Chest X-ray:
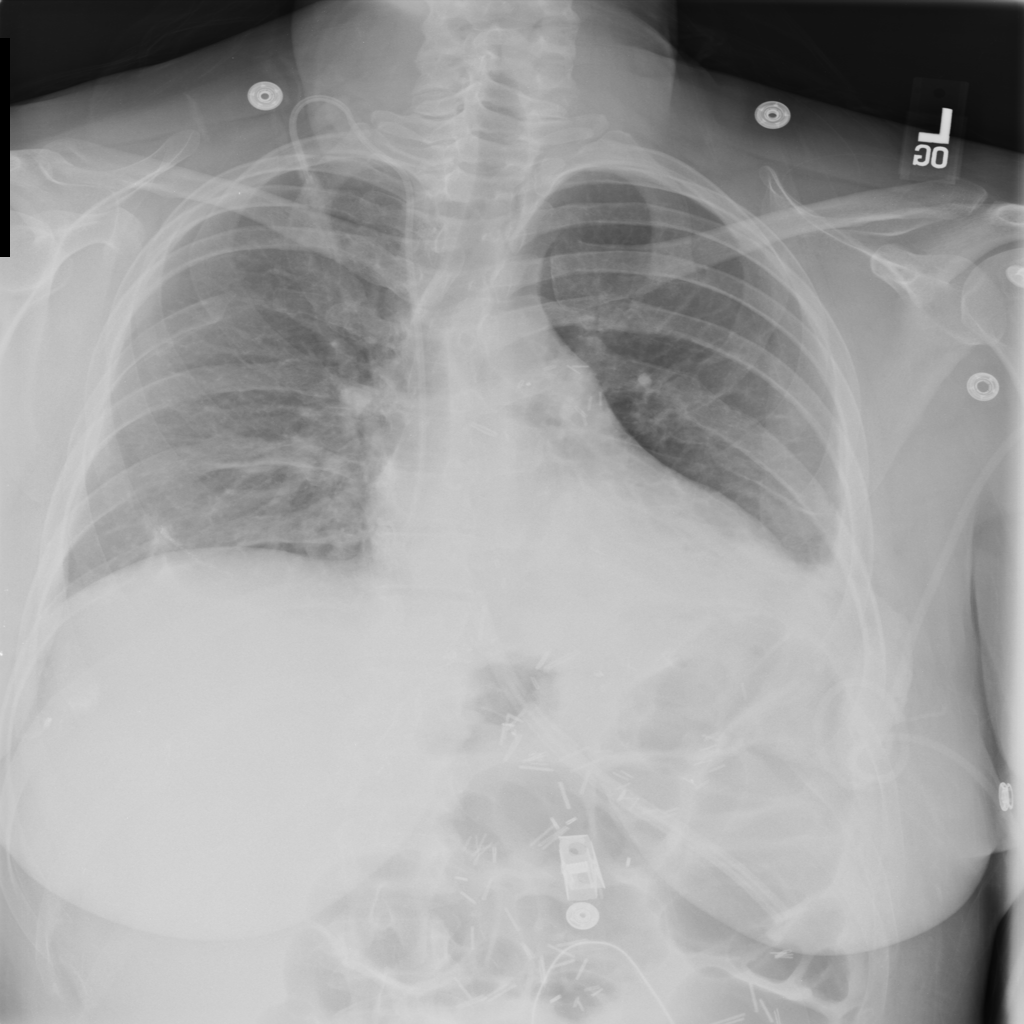
Findings: Effusion, Fracture, Consolidation
No abnormal finding: no